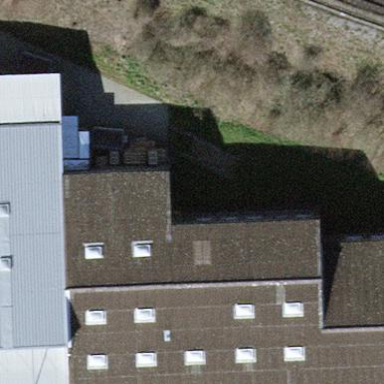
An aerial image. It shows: Commercial building.